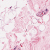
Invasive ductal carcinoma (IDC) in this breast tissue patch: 0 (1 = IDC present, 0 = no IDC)